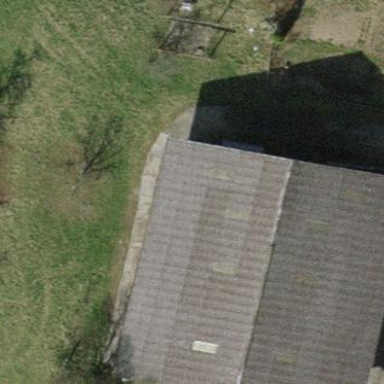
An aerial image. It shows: Farm auxiliary building with gabled roof.